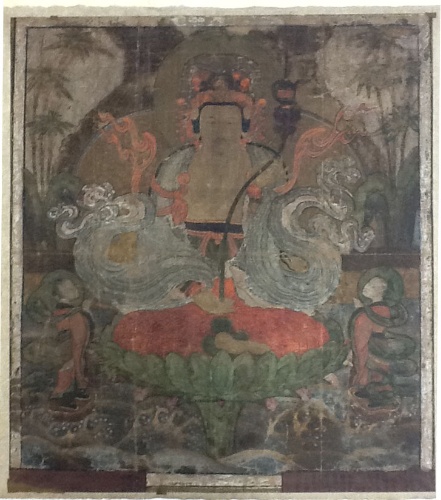
Date: 15th century
Object type: Painting
Classification: Paintings
Medium: Ink on silk
Culture: Korea
Period: Joseon dynasty (1392–1910)
Dimensions: Image: 27 3/4 × 24 3/4 in. (70.5 × 62.9 cm)
Overall with mounting: 29 7/8 × 26 in. (75.9 × 66 cm)
Department: Asian Art
Credit line: Gift of Maurice Abrams, in memory of Leo Stein, 1918
Accession year: 1918
Repository: Metropolitan Museum of Art, New York, NY
Tags: Lotuses|Buddhism|Bodhisattvas